Question: I am creating a multiselect combobox in Windows 8 as shown in below image:

For this I have created custom control code for which is mentioned below:
The problem with below code is that
1. on selecting all the all items are not selected
2. Selected items are not displayed in textbox
How can I fix that?
XAML:
'''
<UserControl
x:Class="App5.MultiSelectComboBox"
xmlns="http://schemas.microsoft.com/winfx/2006/xaml/presentation"
xmlns:x="http://schemas.microsoft.com/winfx/2006/xaml"
xmlns:local="using:App5"
xmlns:d="http://schemas.microsoft.com/expression/blend/2008"
xmlns:mc="http://schemas.openxmlformats.org/markup-compatibility/2006"
mc:Ignorable="d"
d:DesignHeight="300"
x:Name="thisUC"
d:DesignWidth="400">
<ComboBox
x:Name="MultiSelectCombo"
ScrollViewer.HorizontalScrollBarVisibility="Auto"
ScrollViewer.VerticalScrollBarVisibility="Auto"
Width="400" Height="20"
>
<ComboBox.ItemTemplate>
<DataTemplate>
<CheckBox Content="{Binding Title}" Foreground="Black"
IsChecked="{Binding ElementName=thisUC, Path=IsSelected, Mode=TwoWay}"
Click="CheckBox_Click" />
</DataTemplate>
</ComboBox.ItemTemplate>
<ControlTemplate TargetType="ComboBox">
<Grid >
<ToggleButton
x:Name="ToggleButton"
Grid.Column="2" IsChecked="{TemplateBinding IsDropDownOpen}"
ClickMode="Press" HorizontalContentAlignment="Left" >
<ToggleButton.Template>
<ControlTemplate>
<Grid>
<Grid.ColumnDefinitions>
<ColumnDefinition Width="*"/>
<ColumnDefinition Width="18"/>
</Grid.ColumnDefinitions>
<Border
x:Name="Border"
Grid.ColumnSpan="2"
CornerRadius="2"
Background="White"
BorderBrush="Black"
BorderThickness="1,1,1,1" />
<Border
x:Name="BorderComp"
Grid.Column="0"
CornerRadius="2"
Margin="1"
Background="White"
BorderBrush="Black"
BorderThickness="0,0,0,0" >
<TextBlock Foreground="Black" Text="{TemplateBinding TextValue}"
Padding="3" />
</Border>
<Path
x:Name="Arrow"
Grid.Column="1"
Fill="Black"
HorizontalAlignment="Center"
VerticalAlignment="Center"
Data="M 0 0 L 4 4 L 8 0 Z"/>
</Grid>
</ControlTemplate>
</ToggleButton.Template>
</ToggleButton>
<Popup
Name="Popup"
IsOpen="{TemplateBinding IsDropDownOpen}"
>
<Grid
Name="DropDown"
MinWidth="{TemplateBinding ActualWidth}"
MaxHeight="{TemplateBinding MaxDropDownHeight}">
<Border x:Name="DropDownBorder"
BorderThickness="1" Background="White"
BorderBrush="Black"/>
<ScrollViewer Margin="4,6,4,6" DataContext="{Binding}">
<StackPanel />
</ScrollViewer>
</Grid>
</Popup>
</Grid>
<!--<ControlTemplate.Triggers>
<Trigger Property="HasItems" Value="false">
<Setter TargetName="DropDownBorder" Property="MinHeight" Value="95"/>
</Trigger>
<Trigger SourceName="Popup" Property="Popup.AllowsTransparency" Value="true">
<Setter TargetName="DropDownBorder" Property="CornerRadius" Value="4"/>
<Setter TargetName="DropDownBorder" Property="Margin" Value="0,2,0,0"/>
</Trigger>
</ControlTemplate.Triggers>-->
</ControlTemplate>
</ComboBox>
</UserControl>
'''
C#
'''
using System;
using System.Collections.Generic;
using System.Collections.ObjectModel;
using System.ComponentModel;
using System.IO;
using System.Linq;
using System.Text;
using Windows.Foundation;
using Windows.Foundation.Collections;
using Windows.UI.Xaml;
using Windows.UI.Xaml.Controls;
using Windows.UI.Xaml.Controls.Primitives;
using Windows.UI.Xaml.Data;
using Windows.UI.Xaml.Input;
using Windows.UI.Xaml.Media;
using Windows.UI.Xaml.Navigation;
// The User Control item template is documented at http://go.microsoft.com/fwlink/?LinkId=234236
namespace App5
{
public sealed partial class MultiSelectComboBox : UserControl
{
private ObservableCollection<Node> _nodeList;
public MultiSelectComboBox()
{
InitializeComponent();
_nodeList = new ObservableCollection<Node>();
}
#region Dependency Properties
public static readonly DependencyProperty ItemsSourceProperty =
DependencyProperty.Register("ItemsSource", typeof(Dictionary<string, object>), typeof(MultiSelectComboBox), new PropertyMetadata(null,
new PropertyChangedCallback(MultiSelectComboBox.OnItemsSourceChanged)));
public static readonly DependencyProperty SelectedItemsProperty =
DependencyProperty.Register("SelectedItems", typeof(Dictionary<string, object>), typeof(MultiSelectComboBox), new PropertyMetadata(null,
new PropertyChangedCallback(MultiSelectComboBox.OnSelectedItemsChanged)));
public static readonly DependencyProperty TextProperty =
DependencyProperty.Register("TextValue", typeof(string), typeof(MultiSelectComboBox), new PropertyMetadata(null));
public static readonly DependencyProperty DefaultTextProperty =
DependencyProperty.Register("DefaultText", typeof(string), typeof(MultiSelectComboBox), new PropertyMetadata(null));
public Dictionary<string, object> ItemsSource
{
get { return (Dictionary<string, object>)GetValue(ItemsSourceProperty); }
set
{
SetValue(ItemsSourceProperty, value);
}
}
public Dictionary<string, object> SelectedItems
{
get { return (Dictionary<string, object>)GetValue(SelectedItemsProperty); }
set
{
SetValue(SelectedItemsProperty, value);
}
}
public string TextValue
{
get { return (string)GetValue(TextProperty); }
set { SetValue(TextProperty, value); }
}
public string DefaultText
{
get { return (string)GetValue(DefaultTextProperty); }
set { SetValue(DefaultTextProperty, value); }
}
#endregion
#region Events
private static void OnItemsSourceChanged(DependencyObject d, DependencyPropertyChangedEventArgs e)
{
MultiSelectComboBox control = (MultiSelectComboBox)d;
control.DisplayInControl();
}
private static void OnSelectedItemsChanged(DependencyObject d, DependencyPropertyChangedEventArgs e)
{
MultiSelectComboBox control = (MultiSelectComboBox)d;
control.SelectNodes();
control.SetText();
}
private void CheckBox_Click(object sender, RoutedEventArgs e)
{
CheckBox clickedBox = (CheckBox)sender;
if (clickedBox.Content == "All")
{
if (clickedBox.IsChecked.Value)
{
foreach (Node node in _nodeList)
{
node.IsSelected = true;
}
}
else
{
foreach (Node node in _nodeList)
{
node.IsSelected = false;
}
}
}
else
{
int _selectedCount = 0;
foreach (Node s in _nodeList)
{
if (s.IsSelected && s.Title != "All")
_selectedCount++;
}
if (_selectedCount == _nodeList.Count - 1)
_nodeList.FirstOrDefault(i => i.Title == "All").IsSelected = true;
else
_nodeList.FirstOrDefault(i => i.Title == "All").IsSelected = false;
}
SetSelectedItems();
SetText();
}
#endregion
#region Methods
private void SelectNodes()
{
foreach (KeyValuePair<string, object> keyValue in SelectedItems)
{
Node node = _nodeList.FirstOrDefault(i => i.Title == keyValue.Key);
if (node != null)
node.IsSelected = true;
}
}
private void SetSelectedItems()
{
if (SelectedItems == null)
SelectedItems = new Dictionary<string, object>();
SelectedItems.Clear();
foreach (Node node in _nodeList)
{
if (node.IsSelected && node.Title != "All")
{
if (this.ItemsSource.Count > 0)
SelectedItems.Add(node.Title, this.ItemsSource[node.Title]);
}
}
}
private void DisplayInControl()
{
_nodeList.Clear();
if (this.ItemsSource.Count > 0)
_nodeList.Add(new Node("All"));
foreach (KeyValuePair<string, object> keyValue in this.ItemsSource)
{
Node node = new Node(keyValue.Key);
_nodeList.Add(node);
}
MultiSelectCombo.ItemsSource = _nodeList;
}
private void SetText()
{
if (this.SelectedItems != null)
{
StringBuilder displayText = new StringBuilder();
foreach (Node s in _nodeList)
{
if (s.IsSelected == true && s.Title == "All")
{
displayText = new StringBuilder();
displayText.Append("All");
break;
}
else if (s.IsSelected == true && s.Title != "All")
{
displayText.Append(s.Title);
displayText.Append(',');
}
}
this.TextValue = displayText.ToString().TrimEnd(new char[] { ',' });
}
// set DefaultText if nothing else selected
if (string.IsNullOrEmpty(this.TextValue))
{
this.TextValue = this.DefaultText;
}
}
#endregion
}
public class Node : INotifyPropertyChanged
{
private string _title;
private bool _isSelected;
#region ctor
public Node(string title)
{
Title = title;
}
#endregion
#region Properties
public string Title
{
get
{
return _title;
}
set
{
_title = value;
NotifyPropertyChanged("Title");
}
}
public bool IsSelected
{
get
{
return _isSelected;
}
set
{
_isSelected = value;
NotifyPropertyChanged("IsSelected");
}
}
#endregion
public event PropertyChangedEventHandler PropertyChanged;
protected void NotifyPropertyChanged(string propertyName)
{
if (PropertyChanged != null)
{
PropertyChanged(this, new PropertyChangedEventArgs(propertyName));
}
}
}
}
'''
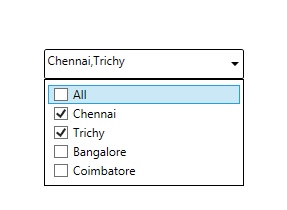
Answer: I think I understand what you want. Overall, I would recommend a slightly different approach. I would recommend, for one, that you not use a 'ComboBox' to accomplish this - an 'ItemsControl' will accomplish what you want with less work and overhead. Using a 'Popup' like you are is great, but let me show you a slightly simplified way that (this is the best part) works the way you are asking in your question.

Here's your XAML:
'''
<Grid Background="{StaticResource ApplicationPageBackgroundThemeBrush}">
<Grid.DataContext>
<local:ViewModel/>
</Grid.DataContext>
<StackPanel Orientation="Vertical" VerticalAlignment="Center" HorizontalAlignment="Center">
<TextBox Width="200" FontSize="24" Text="{Binding Header, Mode=TwoWay}"
IsReadOnly="True" TextWrapping="Wrap" MaxHeight="200" />
<ScrollViewer VerticalScrollBarVisibility="Auto" MaxHeight="200" Width="200" Background="White">
<ItemsControl ItemsSource="{Binding Items}">
<ItemsControl.ItemTemplate>
<DataTemplate>
<CheckBox Content="{Binding Text}"
FontSize="24"
Foreground="Black"
IsChecked="{Binding IsChecked, Mode=TwoWay}"
IsThreeState="False" />
</DataTemplate>
</ItemsControl.ItemTemplate>
</ItemsControl>
</ScrollViewer>
</StackPanel>
</Grid>
'''
Here's your code-behind:
'''
public class Item : BindableBase
{
public string Text { get; set; }
bool _IsChecked = default(bool);
public bool IsChecked { get { return _IsChecked; } set { SetProperty(ref _IsChecked, value); } }
}
public class ViewModel : BindableBase
{
public ViewModel()
{
_Items = new ObservableCollection<Item>(Enumerable.Range(1, 10)
.Select(x => new Item()
{
Text = string.Format("Item {0}", x),
IsChecked = (x < 4) ? true : false,
}));
foreach (var item in this.Items)
item.PropertyChanged += (s, e) => base.RaisePropertyChanged("Header");
}
public string Header
{
get
{
var array = this.Items
.Where(x => x.IsChecked)
.Select(x => x.Text).ToArray();
if (!array.Any())
return "None";
return string.Join("; ", array);
}
}
ObservableCollection<Item> _Items;
public ObservableCollection<Item> Items { get { return _Items; } }
}
public abstract class BindableBase : INotifyPropertyChanged
{
public event PropertyChangedEventHandler PropertyChanged;
protected void SetProperty<T>(ref T storage, T value,
[System.Runtime.CompilerServices.CallerMemberName] String propertyName = null)
{
if (!object.Equals(storage, value))
{
storage = value;
if (PropertyChanged != null)
PropertyChanged(this, new PropertyChangedEventArgs(propertyName));
}
}
protected void RaisePropertyChanged([System.Runtime.CompilerServices.CallerMemberName] String propertyName = null)
{
if (PropertyChanged != null)
PropertyChanged(this, new PropertyChangedEventArgs(propertyName));
}
}
'''
Best of luck!